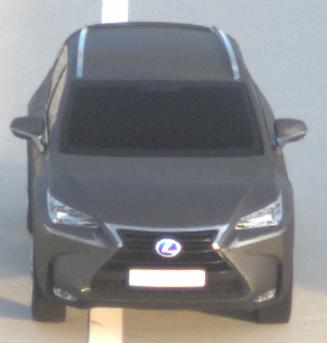
Make: Lexus
Model: NX 300h
Detailed model: NX (AZ1)
Model produced from: 2017/11
Model produced until: 2018/08
Doors: 5
Color: gray
Road condition: dry road
Daytime: sunrise or sunset
Contrast: low contrast